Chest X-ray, PA view. Patient: 23 years old, sex F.
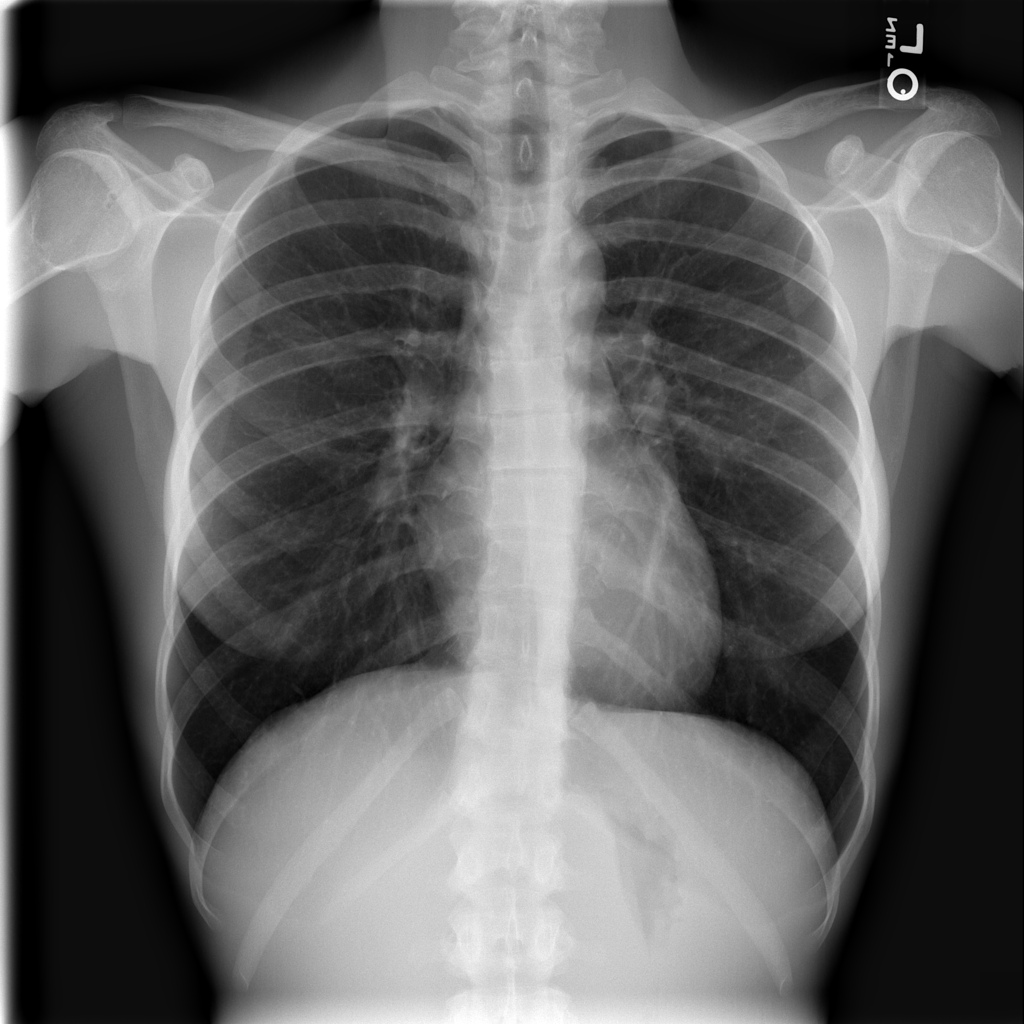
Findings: No Finding